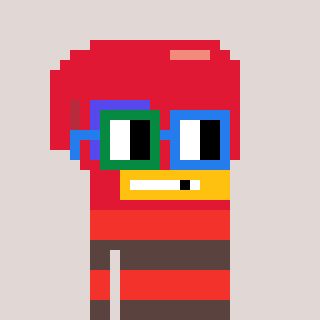
a pixel art character with square green and blue glasses, a boxing glove-shaped head and a darkbrown-colored body on a warm background